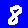
Digit: 8